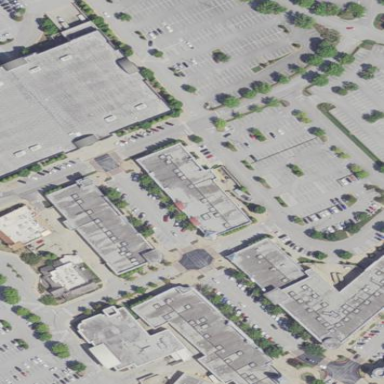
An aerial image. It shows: Mall building.